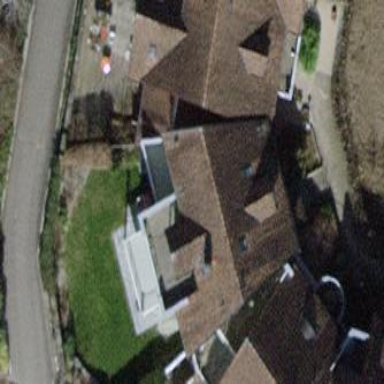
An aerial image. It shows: Terrace building.